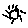
Label: sun